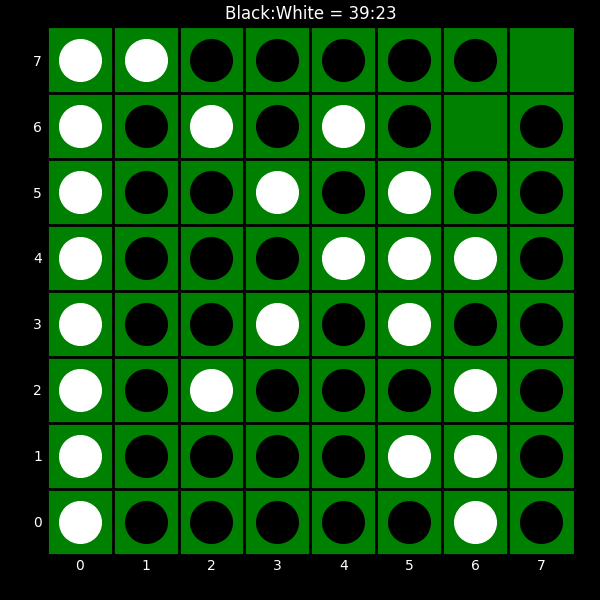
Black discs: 39
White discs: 23